Question: In Python Telegram bot i was using this code to make placeholder and replymarkup but I don't see like that in telethon.
'''
reply_keyboard = [
['test']
]
reply_keyboard_markup = ReplyKeyboardMarkup(keyboard=reply_keyboard,one_time_keyboard=True,resize_keyboard=True,input_field_placeholder='pm')
update.message.reply_text('''test
''',reply_markup = reply_keyboard_markup)
'''

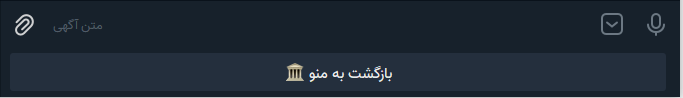
Answer: You can build a reply markup in 'telethon' nesting lists too, but instead of strings you must storage 'telethon.tl.custom.button.Button' instances, check the <URL> to get a better understanding of 'Button' methods.
Building a simple keyboard as the showed in your image:
'''
from telethon import Button
async def handler(event):
await event.respond(
'Hello!',
buttons=Button.text(
text=' Hello, World!',
resize=True,
single_use=True
)
)
'''
You get <URL>.
I think you cannot mix placeholder with a text keyboard in 'telethon'. You can make a placeholder using 'Button.force_reply':
'''
async def handler(event):
await event.respond(
'Hello!',
buttons=Button.force_reply(
single_use=True,
placeholder='Say something'
)
)
'''
This is <URL>.